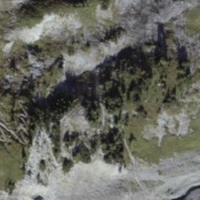
EUNIS habitat code: 23
Species observed at this site:
Dactylorhiza viridis
Epipactis atrorubens